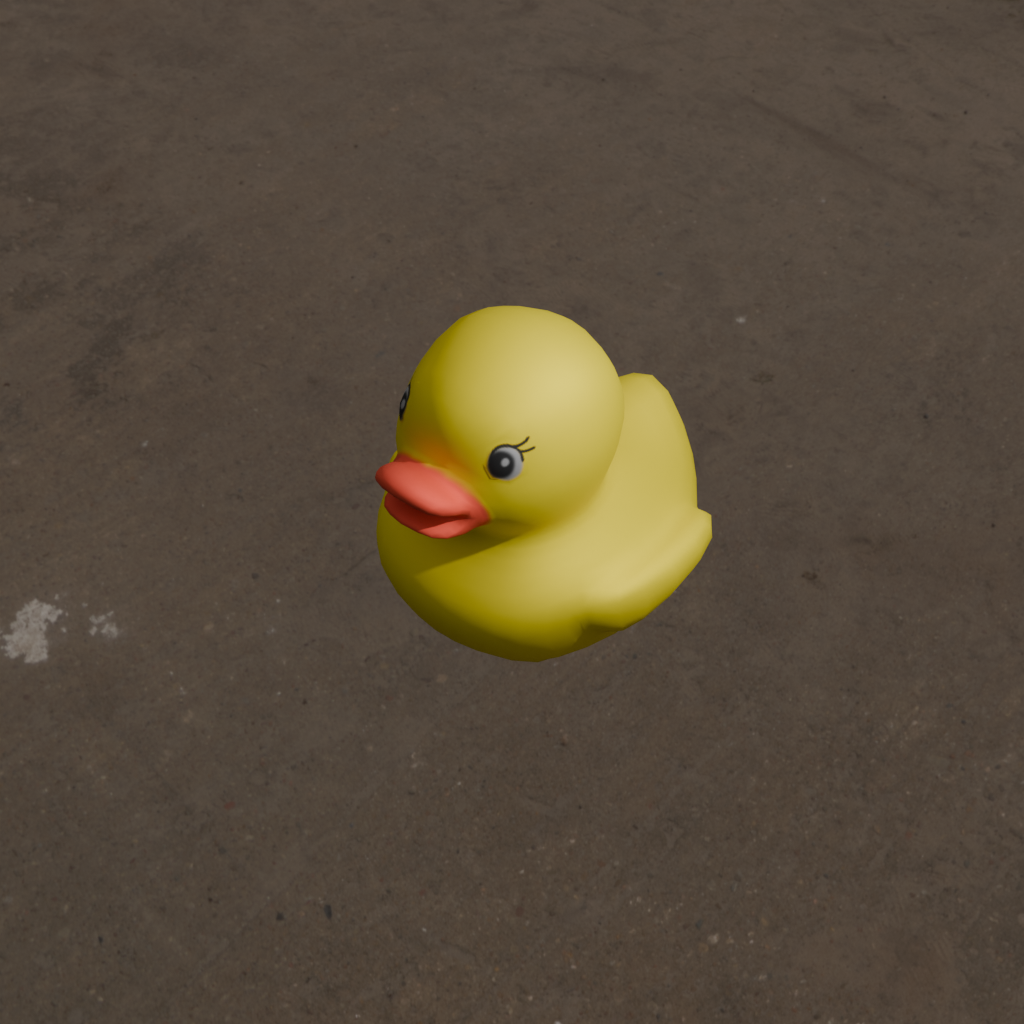
an image of a yellow rubber duck seen from <front_left> in a lakeside with a cloudy sky surrounded by greenery and dirt paths.